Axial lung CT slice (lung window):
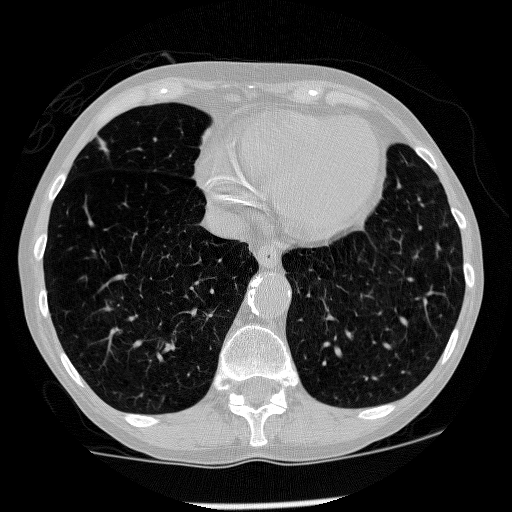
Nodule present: no